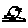
Label: bird